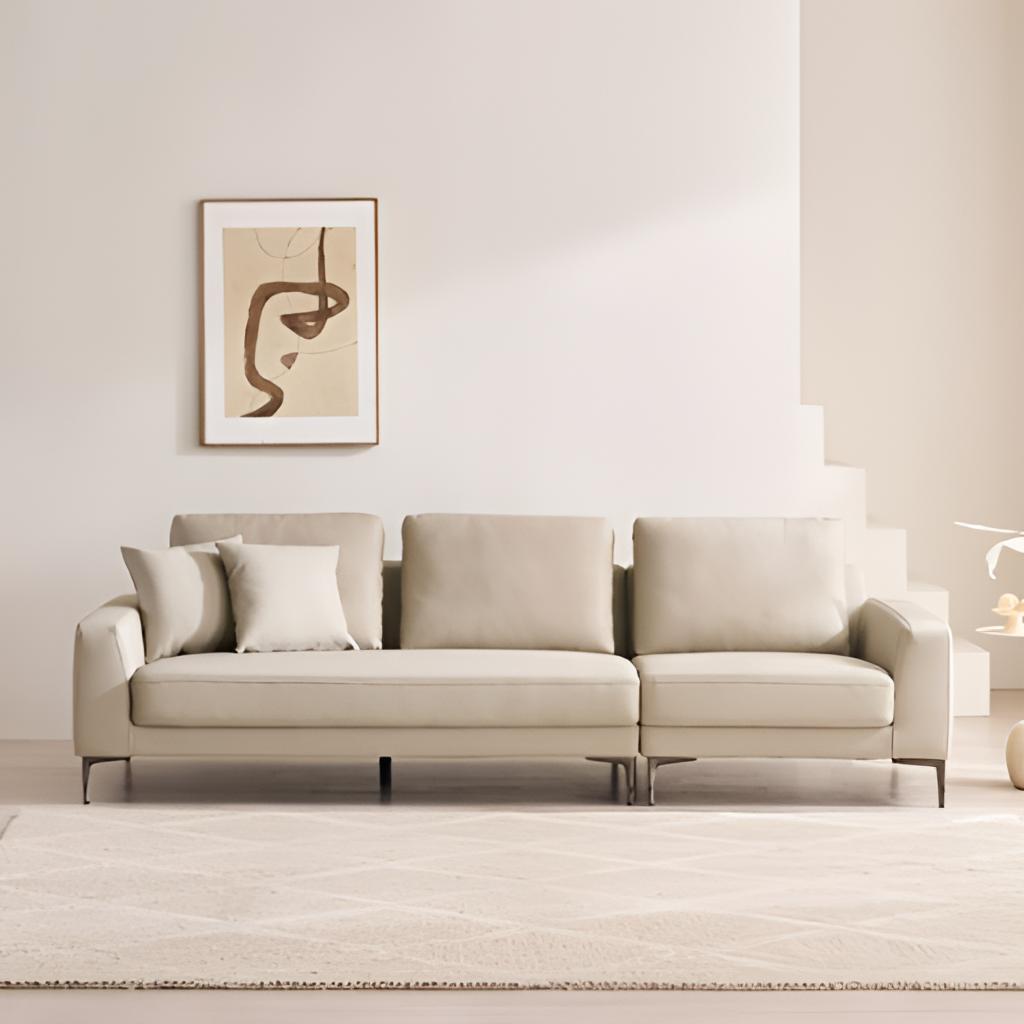
leather sofa, living room, fabric flooring, with subtle diamond pattern, cream paint wallpaper, with solid pattern, modern